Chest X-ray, AP view. Patient: 49 years old, sex M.
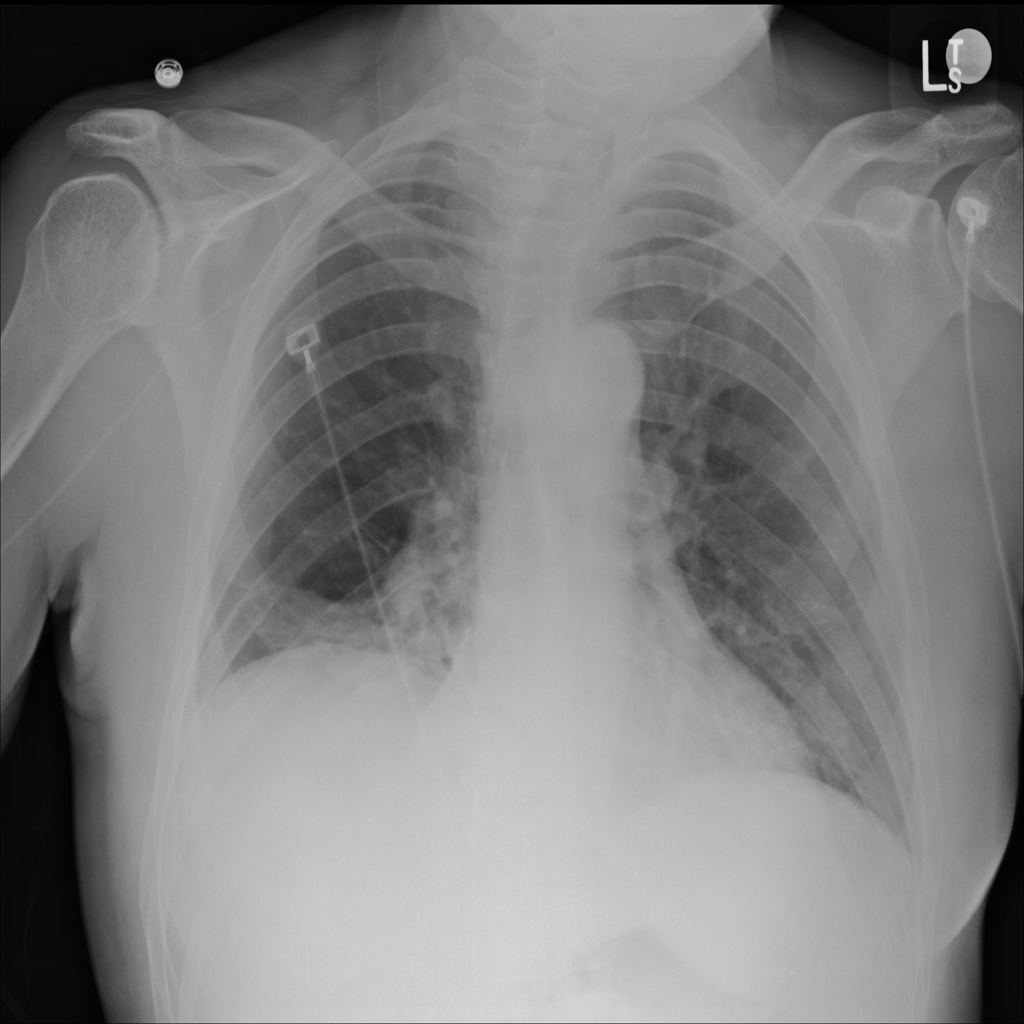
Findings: Atelectasis